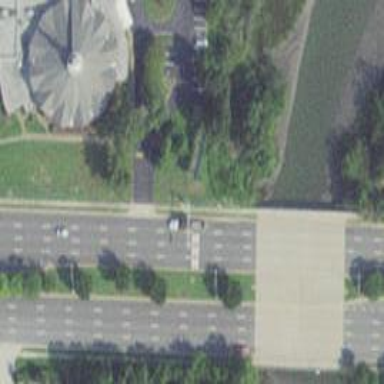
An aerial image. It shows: Primary highway with bridge.